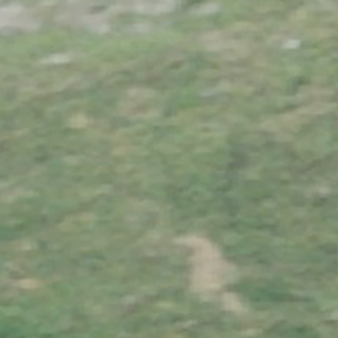
Label: other